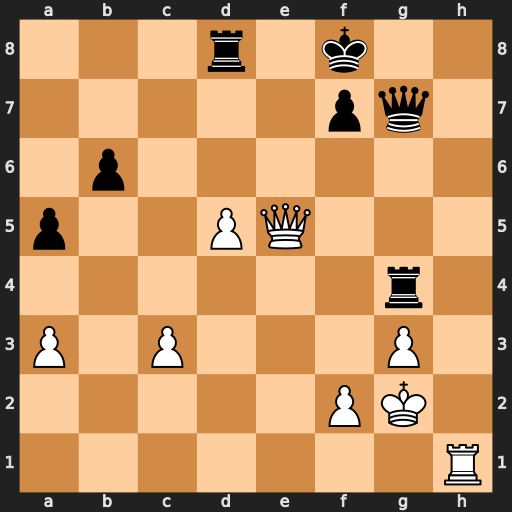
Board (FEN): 3r1k2/5pq1/1p6/p2PQ3/6r1/P1P3P1/5PK1/7R
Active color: w
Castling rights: -
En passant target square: -
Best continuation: Rh8+ Qxh8 Qxh8+